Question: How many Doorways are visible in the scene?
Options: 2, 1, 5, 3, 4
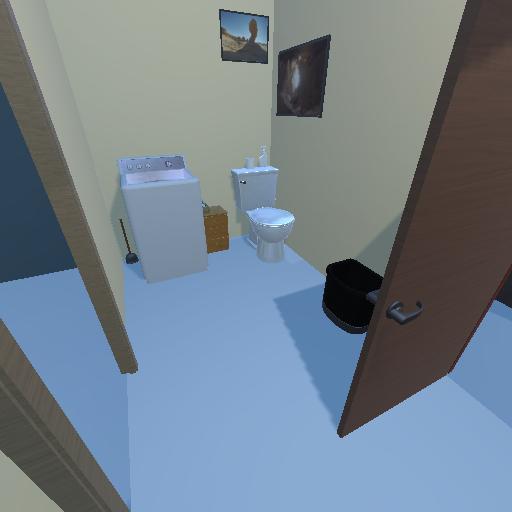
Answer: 2